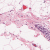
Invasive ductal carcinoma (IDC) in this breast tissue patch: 0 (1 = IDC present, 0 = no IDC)